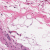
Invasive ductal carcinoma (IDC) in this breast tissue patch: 0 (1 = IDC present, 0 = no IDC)